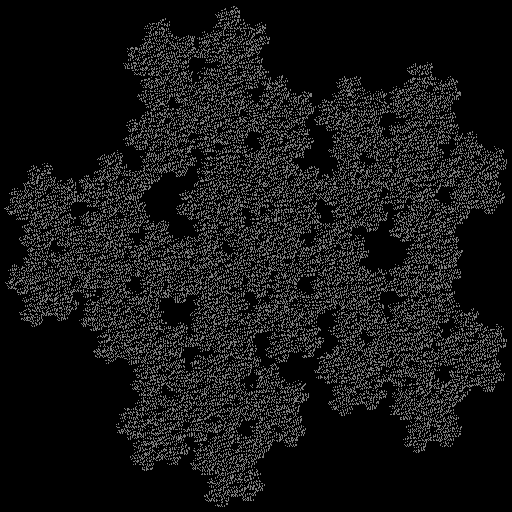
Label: mcWorter_pedigree